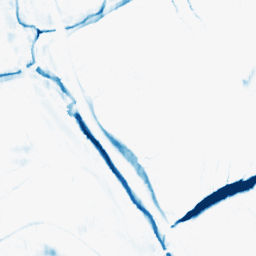
Category: morphological
Decomposition family: morphological_ellipse
Decomposition parameters: operation: closing
width: 20
height: 5
Upsampling method: cubic_mitchell
Upsampling parameters: scale: 2
Upsampling scale: 2